八年级 · 组合几何学
如图, 在 Rt $\triangle A B C$ 中, $\angle C=90^{\circ}$ ，直线 $D E$ 是斜边 $A B$ 的垂直平分线交 $A C$ 于 $D$.若 $A C=8, B C=6$, 则 $\triangle D B C$ 的周长为 $(\quad)$

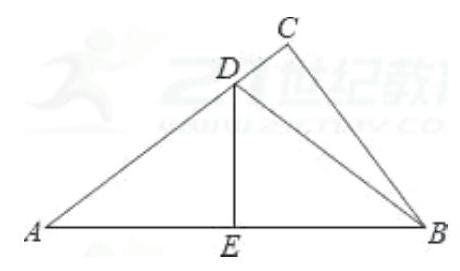
12
B. 14
C. 16
D. 无法计算
答案: B